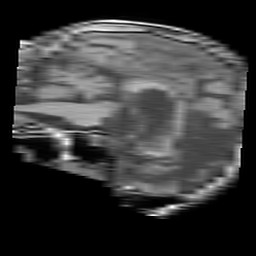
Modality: T1w
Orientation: sagittal
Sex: female
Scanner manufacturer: philips
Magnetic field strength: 1.5 T
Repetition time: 0.1747 s
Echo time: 0.001784 s